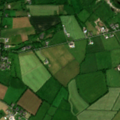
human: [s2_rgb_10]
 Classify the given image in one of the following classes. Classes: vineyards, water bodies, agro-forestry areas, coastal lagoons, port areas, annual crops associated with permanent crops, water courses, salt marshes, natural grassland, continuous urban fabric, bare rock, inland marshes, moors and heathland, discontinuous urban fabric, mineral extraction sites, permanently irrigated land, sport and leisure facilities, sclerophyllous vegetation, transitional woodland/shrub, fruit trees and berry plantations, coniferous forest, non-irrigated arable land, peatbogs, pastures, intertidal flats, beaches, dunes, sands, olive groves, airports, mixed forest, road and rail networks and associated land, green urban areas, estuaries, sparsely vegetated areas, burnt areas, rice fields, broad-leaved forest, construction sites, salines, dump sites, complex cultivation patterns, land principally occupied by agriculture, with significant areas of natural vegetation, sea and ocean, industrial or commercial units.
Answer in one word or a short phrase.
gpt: pastures, land principally occupied by agriculture, with significant areas of natural vegetation, peatbogs